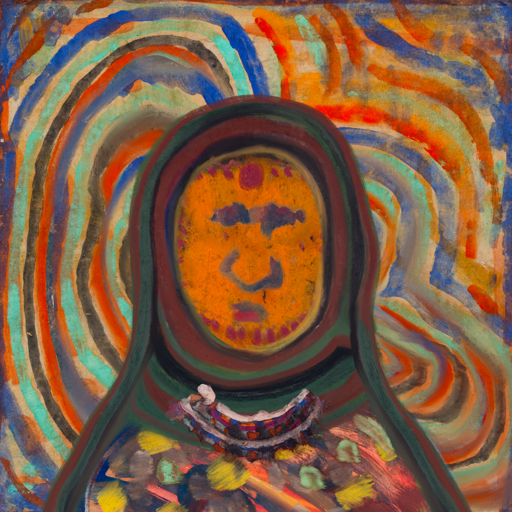
Background: Sisters, Head And Neck Front: Doll, Face Front: In_The_Sun, Bust: Mother_And_Son_Mother, Hair Front: Blank, Head Accessory: After_Raid_Scarf, Second Necklace: Blank, Necklace: Hypocrite_1, Baby: Blank